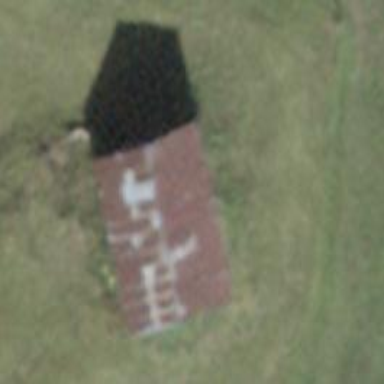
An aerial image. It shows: Rural barn.